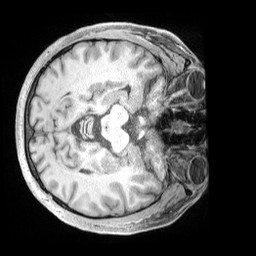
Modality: T1w
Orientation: axial
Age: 35
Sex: male
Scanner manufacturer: siemens
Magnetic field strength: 3 T
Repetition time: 2 s
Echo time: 0.00211 s